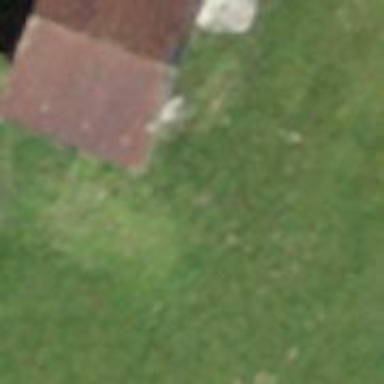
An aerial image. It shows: Shed.